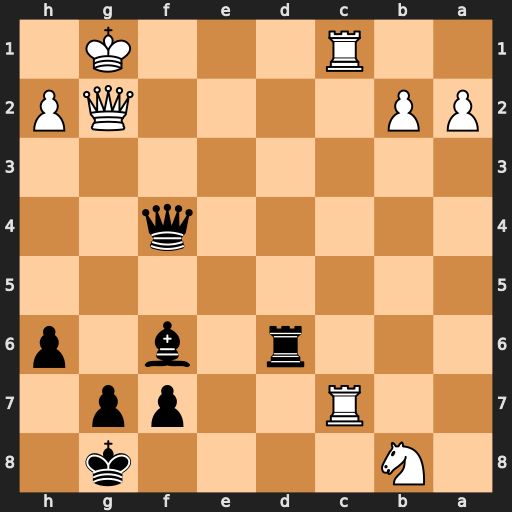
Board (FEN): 1N4k1/2R2pp1/3r1b1p/8/5q2/8/PP4QP/2R3K1
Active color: b
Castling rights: -
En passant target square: -
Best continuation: Rd2 Qxd2 Qxd2